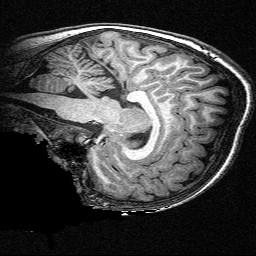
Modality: T1w
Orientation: sagittal
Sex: female
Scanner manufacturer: siemens
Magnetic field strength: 3 T
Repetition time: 2.3 s
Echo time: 0.00336 s